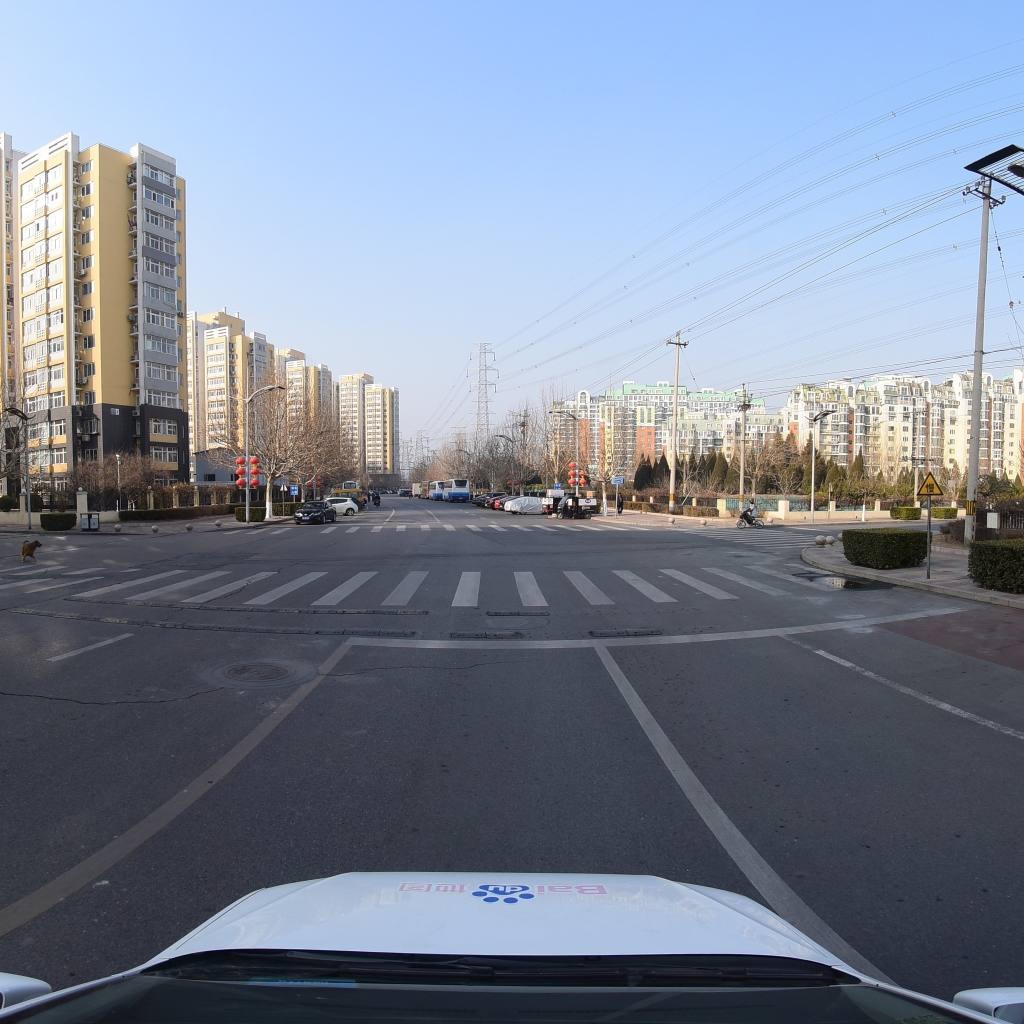
Region: Fengtai
Road damage annotations: transverse crack, transverse crack, manhole cover